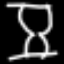
Label: hourglass